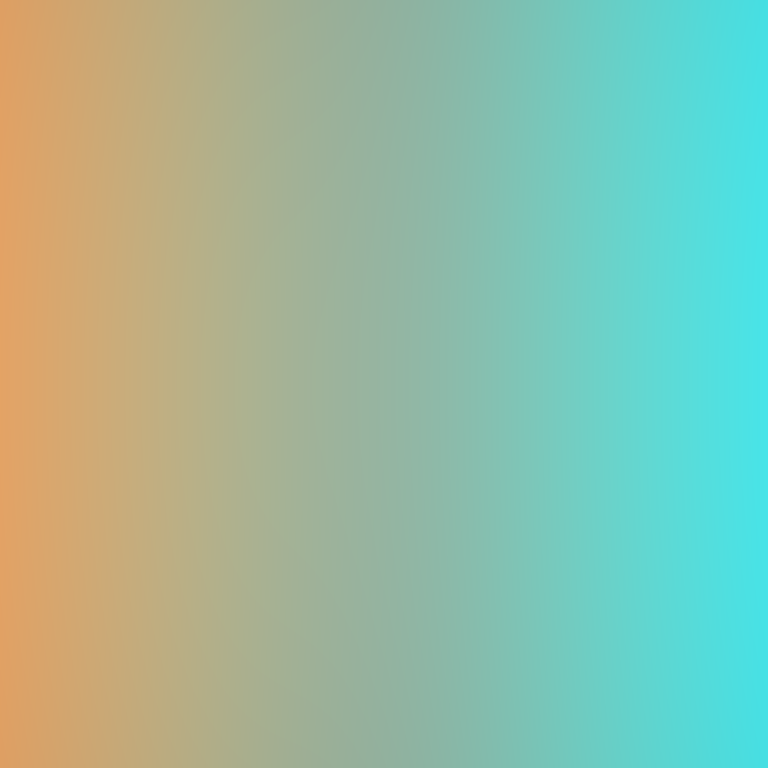
Abstract light effect, smooth gradient from warm orange to cool cyan, serene atmosphere, soft blend, no room, no furniture, no objects.